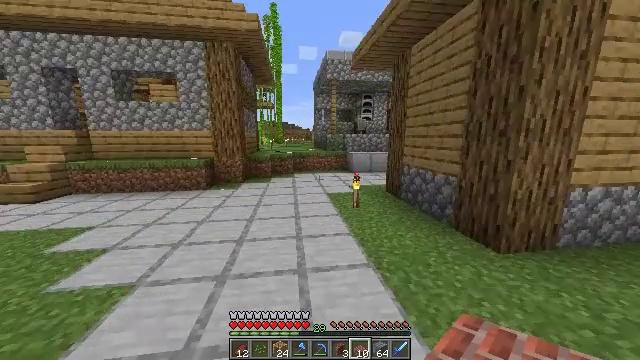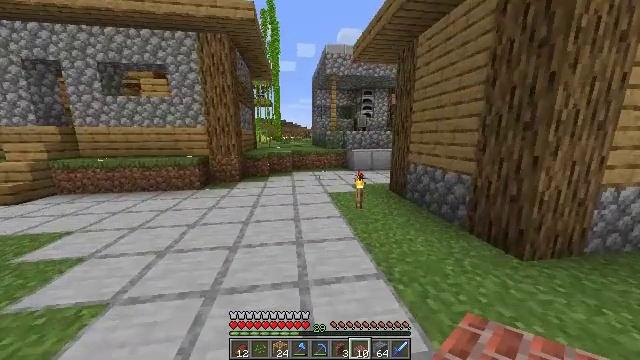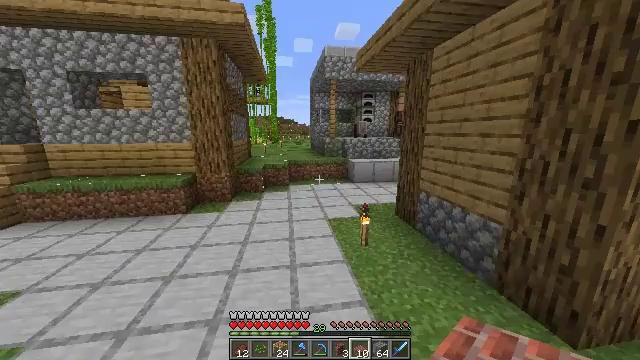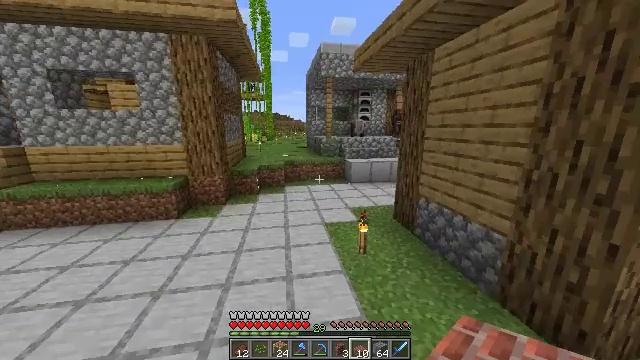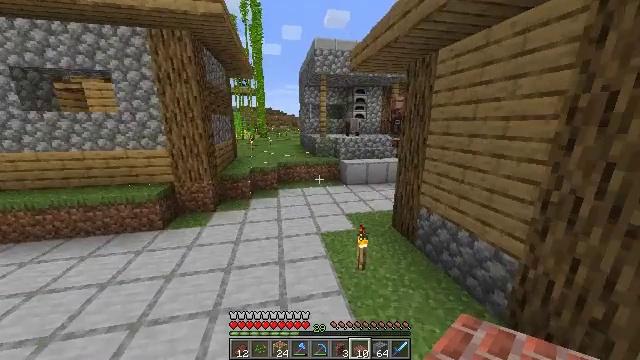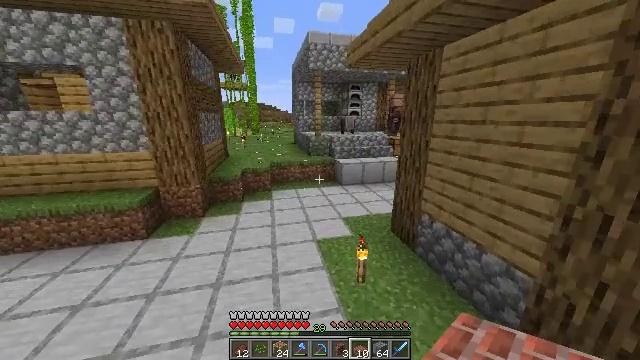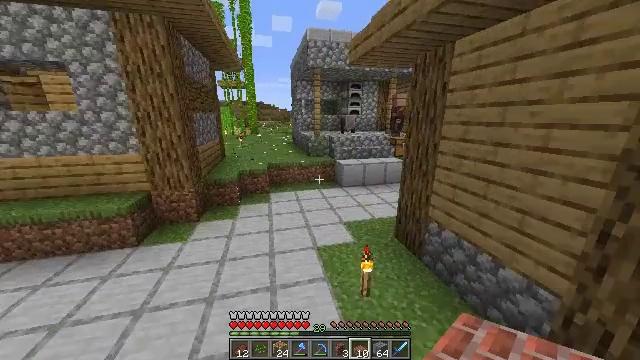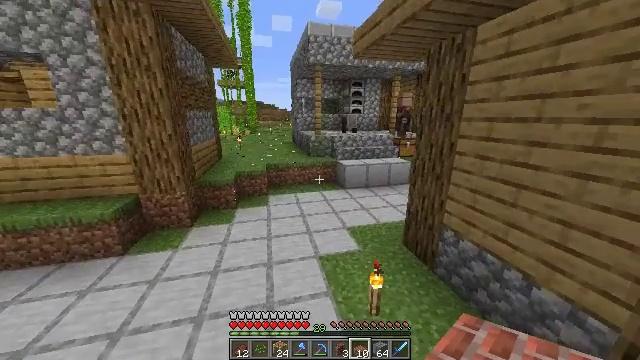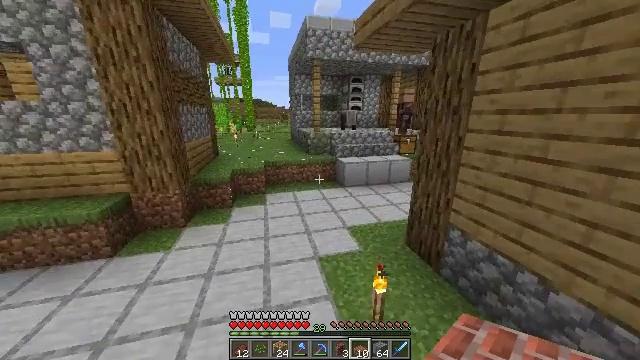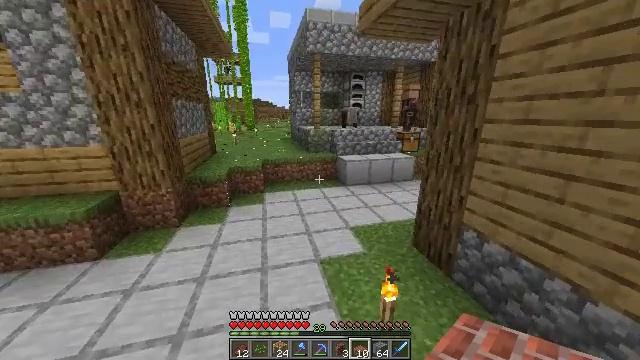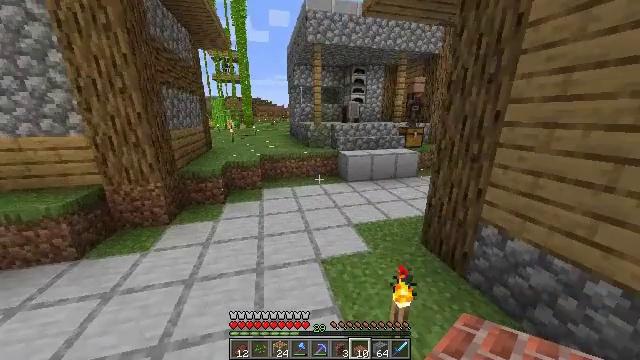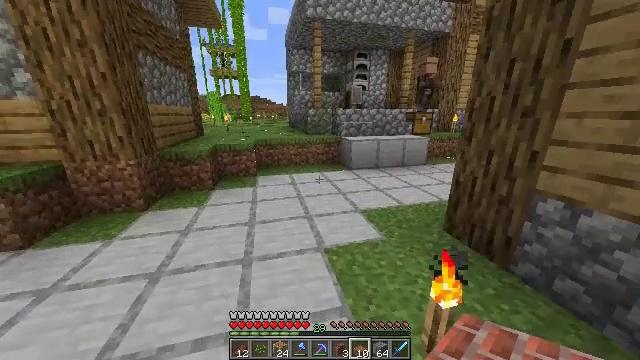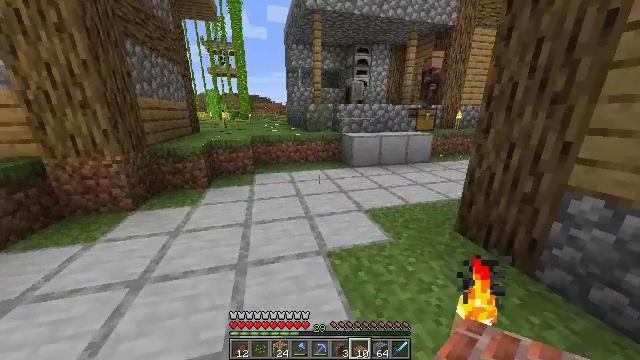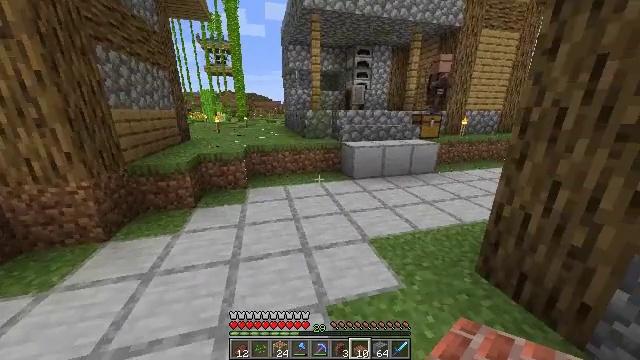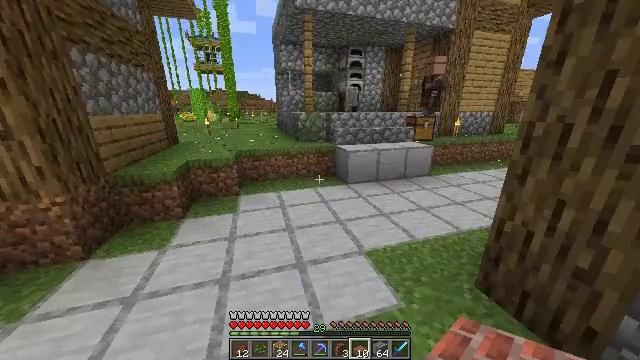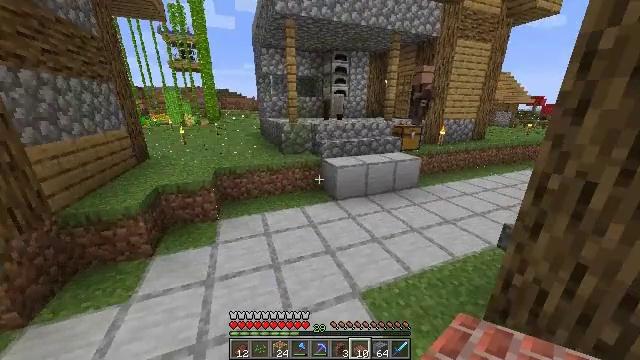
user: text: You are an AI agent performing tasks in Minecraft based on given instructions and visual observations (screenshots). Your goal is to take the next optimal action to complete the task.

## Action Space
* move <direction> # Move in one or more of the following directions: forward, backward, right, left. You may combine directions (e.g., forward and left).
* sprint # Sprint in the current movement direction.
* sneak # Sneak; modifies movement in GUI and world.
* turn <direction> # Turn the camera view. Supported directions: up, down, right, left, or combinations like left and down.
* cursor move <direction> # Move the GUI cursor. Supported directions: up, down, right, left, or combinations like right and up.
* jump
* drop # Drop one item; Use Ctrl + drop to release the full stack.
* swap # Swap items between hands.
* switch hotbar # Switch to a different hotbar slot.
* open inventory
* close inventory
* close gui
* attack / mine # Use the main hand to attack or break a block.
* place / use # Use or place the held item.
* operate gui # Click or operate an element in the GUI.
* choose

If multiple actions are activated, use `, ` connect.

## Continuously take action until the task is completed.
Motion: motion action
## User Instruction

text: Use the furnace to create a brick from clay.
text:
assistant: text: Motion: move forward, sprint, jump
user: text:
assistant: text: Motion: move forward, sprint, turn down, jump
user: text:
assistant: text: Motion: move forward, sprint, turn right and down, jump
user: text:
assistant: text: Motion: move forward, sprint, turn right and down, jump
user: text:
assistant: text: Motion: move forward, turn right and down, jump
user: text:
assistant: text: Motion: move forward, jump
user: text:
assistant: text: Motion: move forward, jump
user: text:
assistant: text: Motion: move forward, jump
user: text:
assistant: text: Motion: move forward, jump
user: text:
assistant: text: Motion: move forward, jump
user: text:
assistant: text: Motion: move forward, sprint, jump
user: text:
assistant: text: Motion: move forward, sprint, jump
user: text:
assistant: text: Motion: move forward, sprint, jump
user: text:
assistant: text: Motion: move forward, sprint, turn right, jump
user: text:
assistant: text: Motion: move forward, turn right, jump
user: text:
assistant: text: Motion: move forward, turn right and down, jump
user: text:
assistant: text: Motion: move forward, turn right and down, jump
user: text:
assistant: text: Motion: move forward, turn right, jump
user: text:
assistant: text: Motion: move forward, turn right and down, jump
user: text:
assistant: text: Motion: move forward, sprint, turn right, jump
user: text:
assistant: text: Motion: move forward, sprint, turn right, jump
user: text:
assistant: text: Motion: move forward, sprint, turn right, jump
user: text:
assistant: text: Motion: move forward, sprint, turn right, jump
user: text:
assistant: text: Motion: move forward, turn right, jump
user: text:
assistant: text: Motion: move forward, turn right, jump
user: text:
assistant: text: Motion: move forward, turn right, jump
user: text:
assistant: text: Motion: move forward, turn right, jump
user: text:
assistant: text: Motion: move forward, turn right and up, jump
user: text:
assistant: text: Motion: move forward, turn right and up, jump
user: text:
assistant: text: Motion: move forward, turn right and up, jump